Current action and preconditions to check: path_clear

Your task: For each precondition in the list above, predict whether it will hold at this action.

Consider the current scene as observed from the mobile robot's camera, and analyze the predicted future states of all dynamic agents (e.g., people, animals, vehicles, or any moving entities) within the NEXT SECOND.

IMPORTANT: Only answer "very likely" if you are absolutely certain—based on strong, clear evidence—that a dynamic agent will violate the precondition in the predicted future state. Do NOT answer "very likely" for unlikely, ambiguous, or low-probability risks.

Ask yourself for each precondition: Is there a high probability, with clear and convincing evidence, that the predicted future states of any dynamic agent will interfere with the predicted future state of the currently executing action within the NEXT SECOND, causing that precondition to fail?

Assess the risk level based on these predictions. Use "likely" or "very likely" if motions create a clear risk of interference.

Use "neutral" or "improbable" if agents are nearby but their predicted paths are clearly diverging or non-conflicting.

Failure Risk Categories: "very improbable", "improbable", "neutral", "likely", "very likely"

Answer Format: Output ONLY the probability_of_failure value from these categories: "very improbable", "improbable", "neutral", "likely", "very likely"

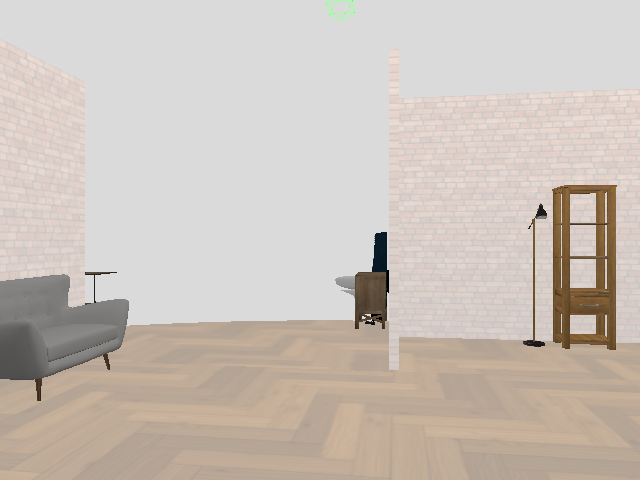

Answer: very improbable